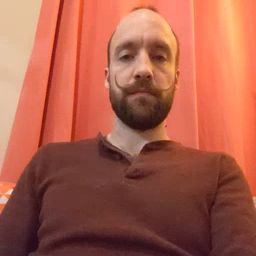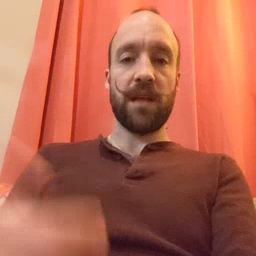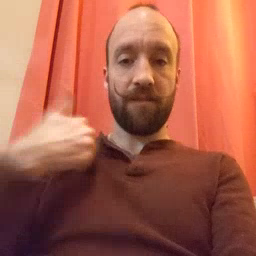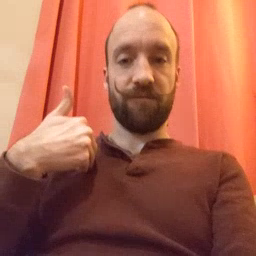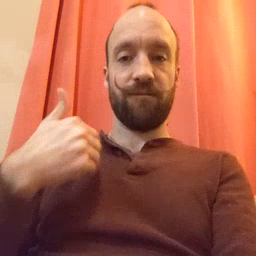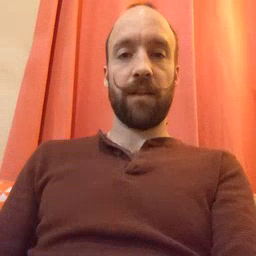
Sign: have